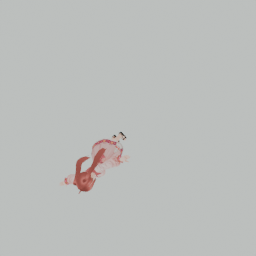
Label: people